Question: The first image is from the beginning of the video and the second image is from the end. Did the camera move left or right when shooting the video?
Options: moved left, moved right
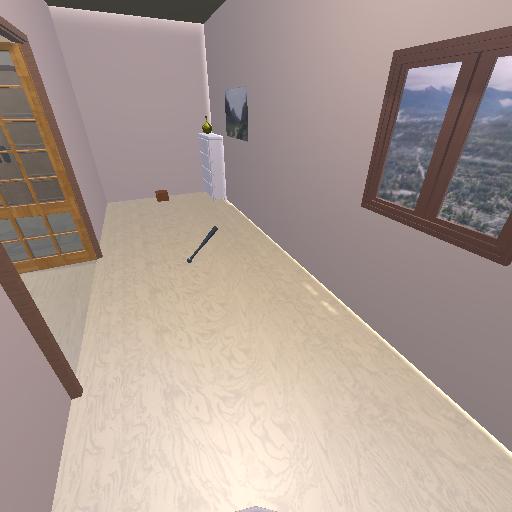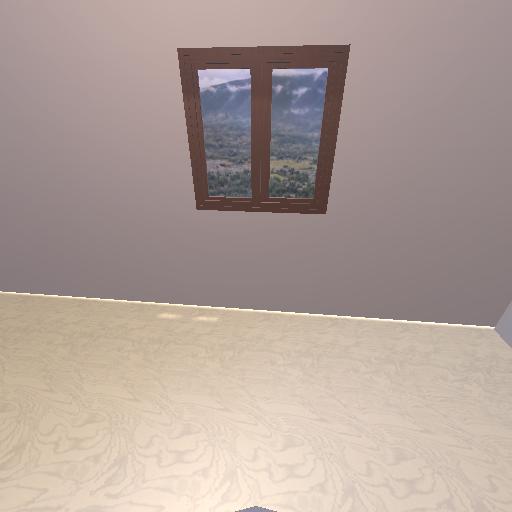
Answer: moved left